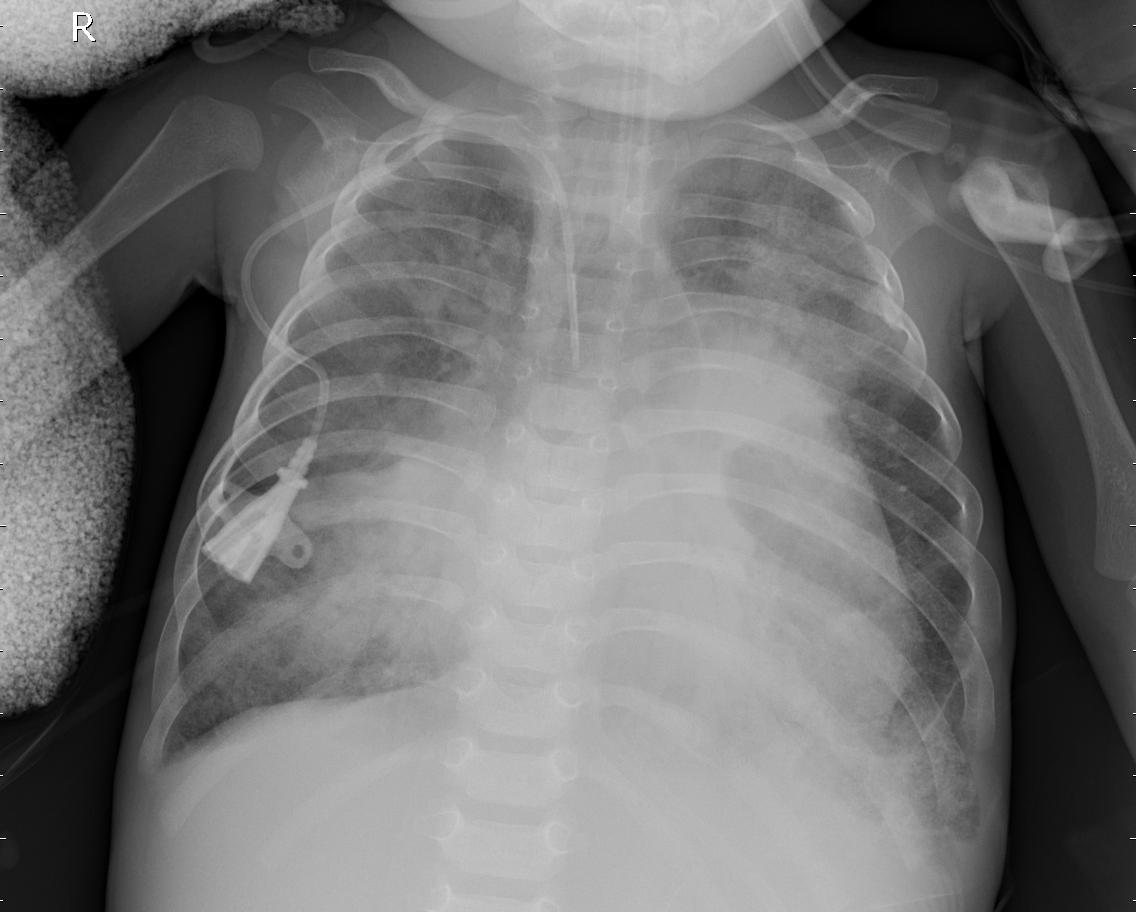
Diagnosis: PNEUMONIA